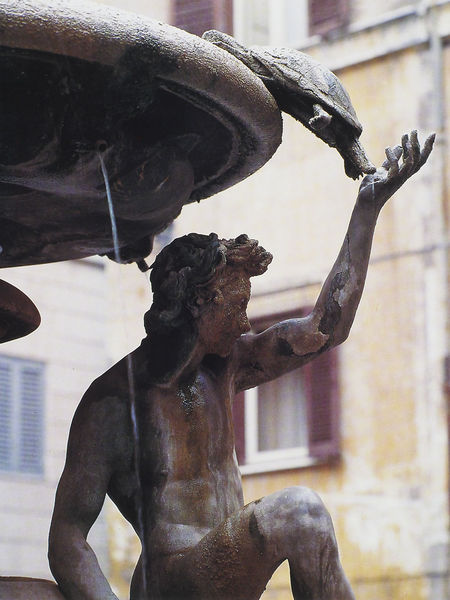
Titel: Schildkrötenbrunnen
Künstler: Taddeo Landini
Standort: Rom, Piazza Mattei (EU - I - Latium)
Schlagwörter: akt, hand, mann, nackt, schatten, wasser, gelb, stadt, fenster, licht, schwarz, haus, arm, brunnen, skulptur, springbrunnen, statue, detail, muskeln, bronze, plastik, foto, fotografie, jüngling, heben, fontäne, wasserstrahl, schildkröte, helfen, brunnenfigur